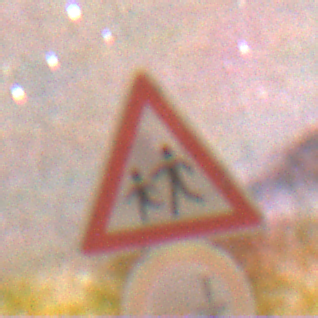
Verkehrszeichen: KinderRechts
Zusatzzeichen unten: VerbotUeberholenEinspurigeFahrzeuge
Umgebung: Outdoor, Nature
Tageszeit: Night
Wetter: Clear
Licht: Natural
Jahreszeit: NotSpecified
Kontrast: LowContrast